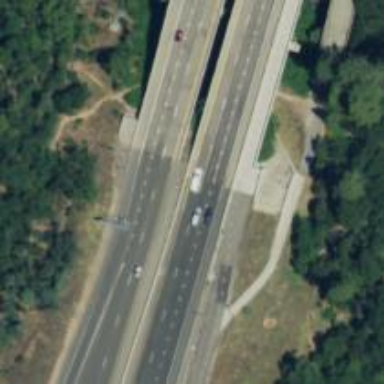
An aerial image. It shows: Motorway bridge.